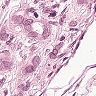
Metastatic tissue present: yes